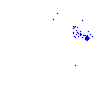
Particle: pion